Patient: sex M, age 64
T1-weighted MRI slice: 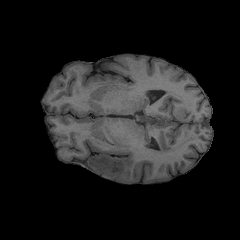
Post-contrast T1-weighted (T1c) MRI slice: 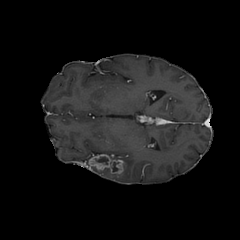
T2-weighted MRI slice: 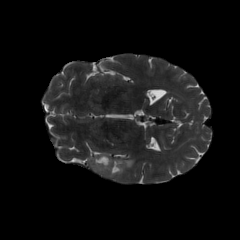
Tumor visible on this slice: yes
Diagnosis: Glioblastoma, IDH-wildtype
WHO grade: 4